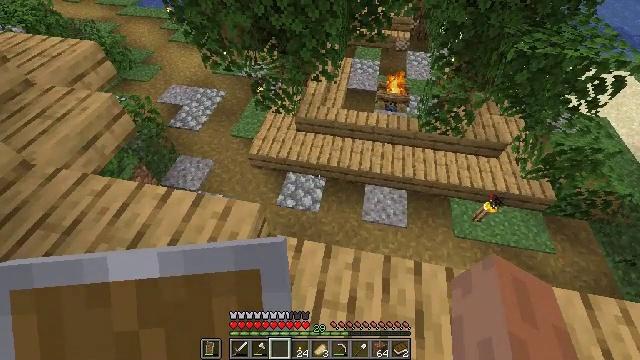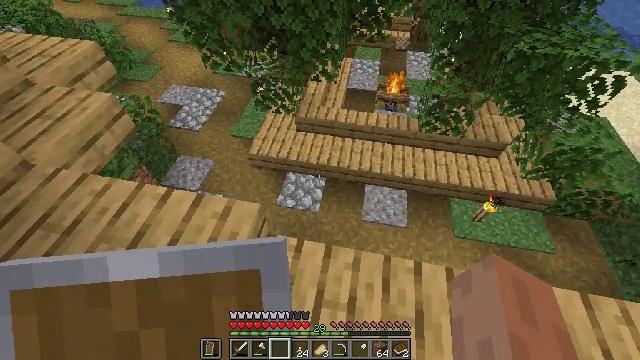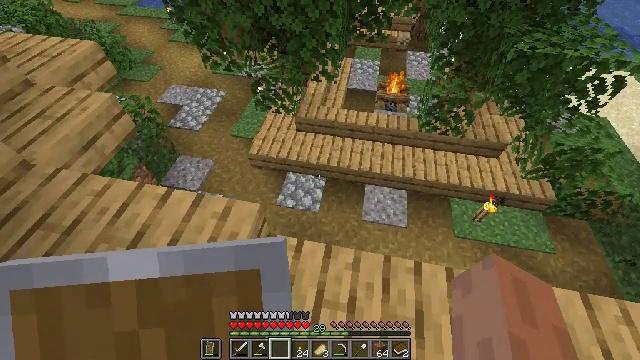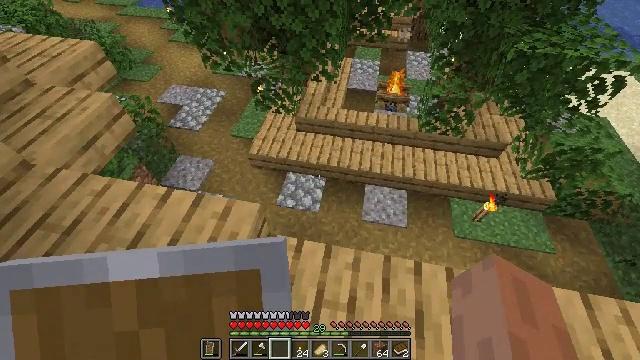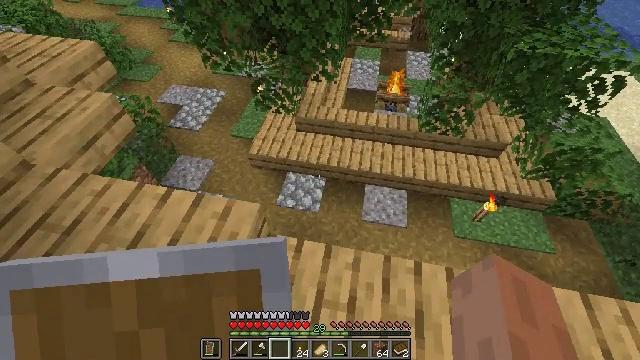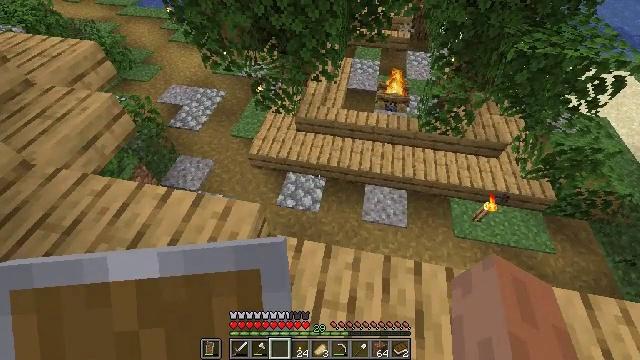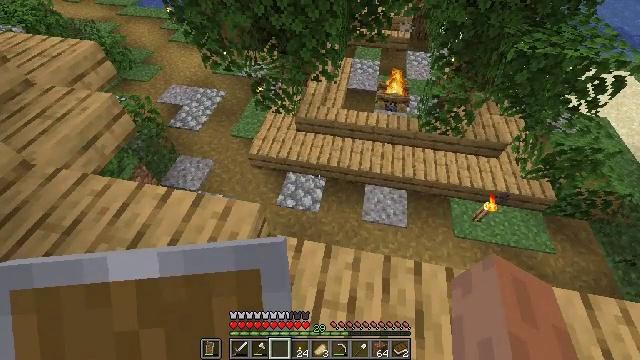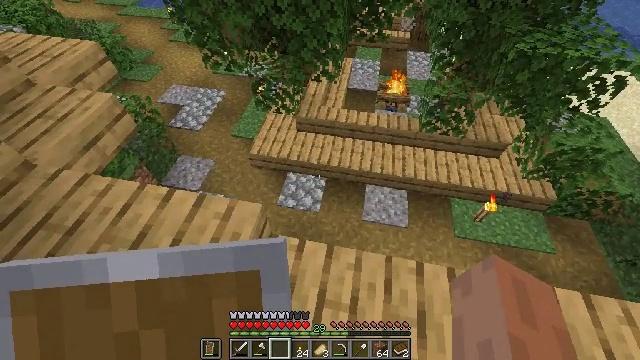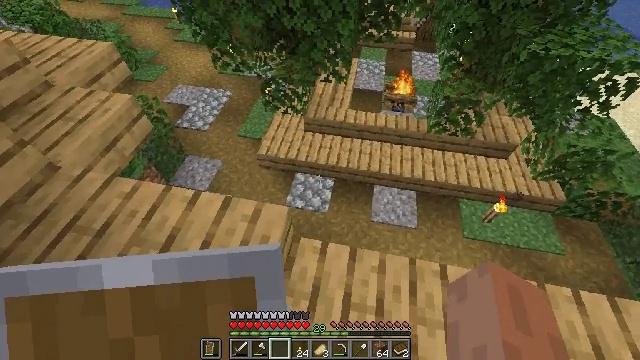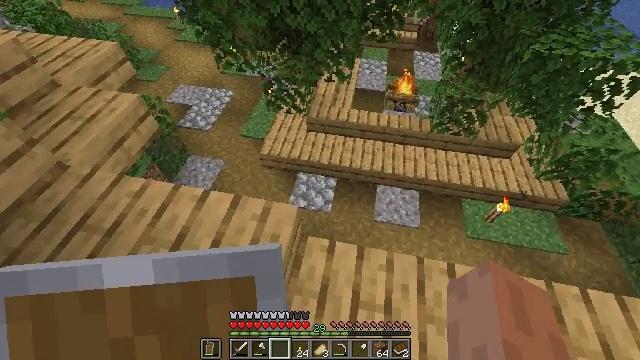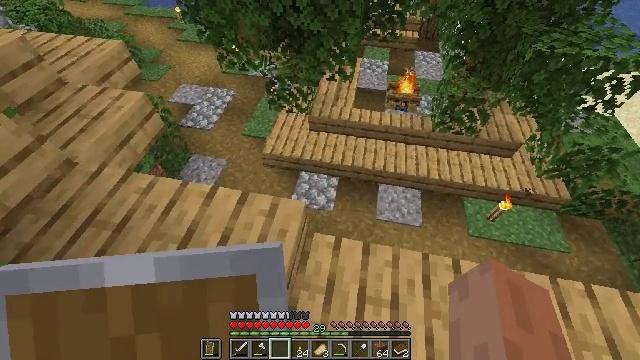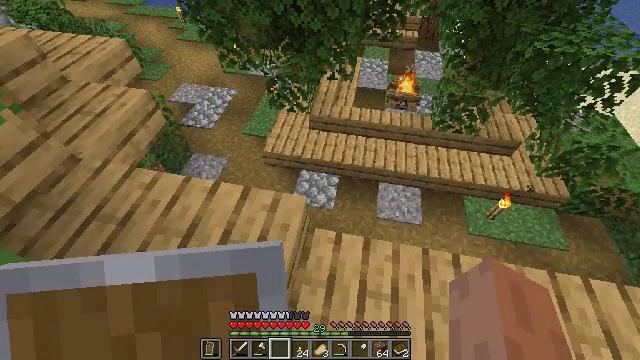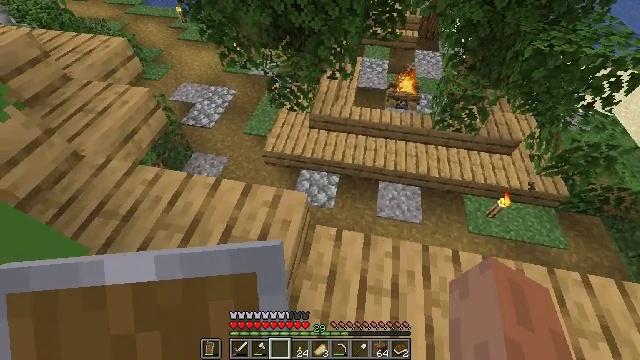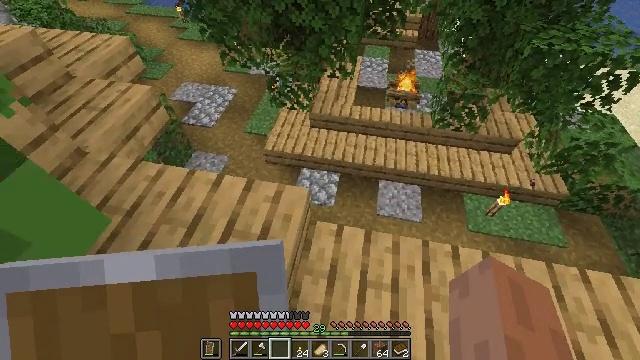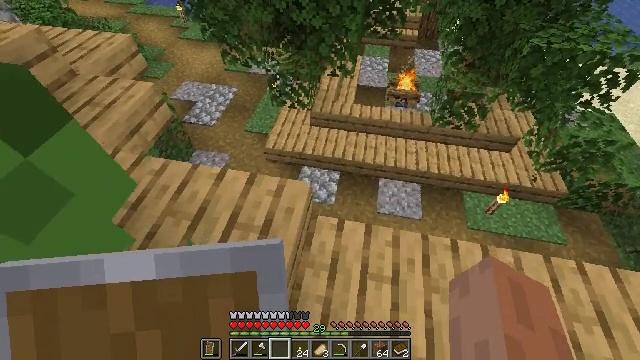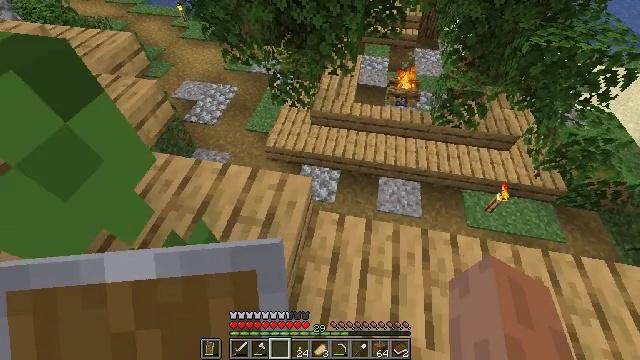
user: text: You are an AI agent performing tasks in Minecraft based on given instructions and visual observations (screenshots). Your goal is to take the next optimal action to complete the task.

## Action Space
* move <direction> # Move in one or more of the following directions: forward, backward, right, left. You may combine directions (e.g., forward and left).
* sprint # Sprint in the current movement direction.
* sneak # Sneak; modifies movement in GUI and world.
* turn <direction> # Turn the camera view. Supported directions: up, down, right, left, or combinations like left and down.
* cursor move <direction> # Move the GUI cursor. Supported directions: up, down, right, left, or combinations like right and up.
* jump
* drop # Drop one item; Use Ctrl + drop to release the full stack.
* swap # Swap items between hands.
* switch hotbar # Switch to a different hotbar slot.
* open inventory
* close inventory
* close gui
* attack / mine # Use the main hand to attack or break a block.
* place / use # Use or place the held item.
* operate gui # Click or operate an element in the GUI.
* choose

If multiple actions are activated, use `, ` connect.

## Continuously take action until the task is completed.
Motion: motion action
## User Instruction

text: Open a crafting table to craft a fishing rod.
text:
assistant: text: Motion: no_op
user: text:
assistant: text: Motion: no_op
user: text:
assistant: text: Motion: no_op
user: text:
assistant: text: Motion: no_op
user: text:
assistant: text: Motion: no_op
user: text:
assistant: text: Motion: no_op
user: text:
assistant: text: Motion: move left
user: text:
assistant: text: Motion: move left
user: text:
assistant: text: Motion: move left
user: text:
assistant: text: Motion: move left
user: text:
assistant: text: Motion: move left
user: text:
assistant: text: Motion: move left
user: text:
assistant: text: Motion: move left
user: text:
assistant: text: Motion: move left
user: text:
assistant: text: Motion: move left
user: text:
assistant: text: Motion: move forward and move left
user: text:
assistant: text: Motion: move forward and move left
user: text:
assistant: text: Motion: move forward and move left
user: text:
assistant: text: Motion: move forward and move left
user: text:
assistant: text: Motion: move forward and move left
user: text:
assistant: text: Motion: move forward and move left
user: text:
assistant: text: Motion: move forward and move left
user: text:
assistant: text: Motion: move forward and move left
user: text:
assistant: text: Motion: move forward and move left
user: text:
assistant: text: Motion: move forward and move left
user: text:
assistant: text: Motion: move forward and move left
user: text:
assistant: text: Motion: move forward and move left
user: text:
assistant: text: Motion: move forward and move left
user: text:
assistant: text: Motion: move forward and move left
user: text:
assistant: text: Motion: move forward and move left